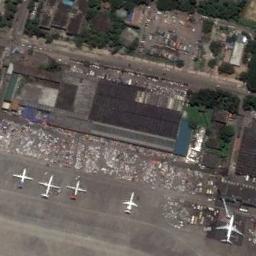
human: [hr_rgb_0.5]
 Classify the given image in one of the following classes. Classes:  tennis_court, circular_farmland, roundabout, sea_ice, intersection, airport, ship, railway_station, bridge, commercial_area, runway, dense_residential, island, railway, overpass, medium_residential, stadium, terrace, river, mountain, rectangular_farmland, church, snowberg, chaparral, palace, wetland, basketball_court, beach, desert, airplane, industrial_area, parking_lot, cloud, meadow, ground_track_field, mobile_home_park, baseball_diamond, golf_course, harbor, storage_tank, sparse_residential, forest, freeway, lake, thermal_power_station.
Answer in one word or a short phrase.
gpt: airplane